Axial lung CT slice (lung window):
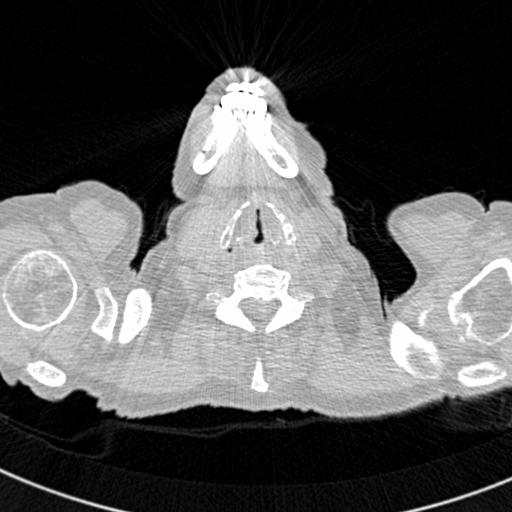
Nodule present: no